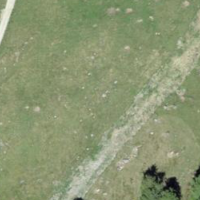
EUNIS habitat code: 26
Species observed at this site:
Geum montanum